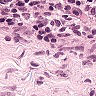
Metastatic tissue present: no